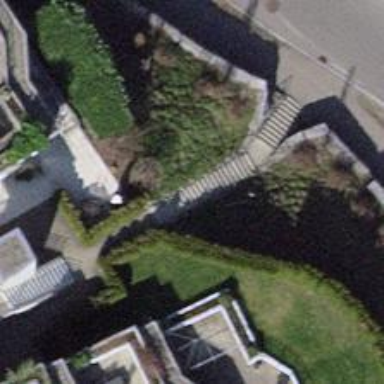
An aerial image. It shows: Road with steps.